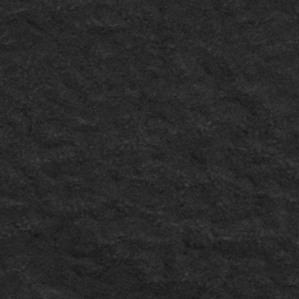
Label: frost